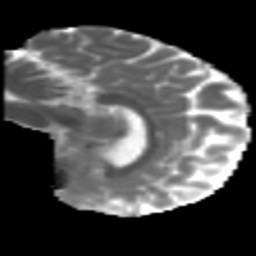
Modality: MD
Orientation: sagittal
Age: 47
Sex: male
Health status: healthy
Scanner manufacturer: philips
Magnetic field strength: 3 T
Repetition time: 10.019 s
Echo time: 0.07044 s